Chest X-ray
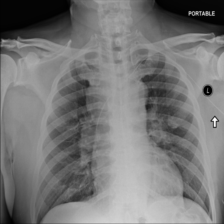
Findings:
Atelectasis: negative
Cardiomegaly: negative
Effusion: negative
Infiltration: negative
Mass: negative
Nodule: negative
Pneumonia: negative
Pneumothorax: negative
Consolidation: negative
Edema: negative
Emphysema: negative
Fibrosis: negative
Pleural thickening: negative
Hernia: negative